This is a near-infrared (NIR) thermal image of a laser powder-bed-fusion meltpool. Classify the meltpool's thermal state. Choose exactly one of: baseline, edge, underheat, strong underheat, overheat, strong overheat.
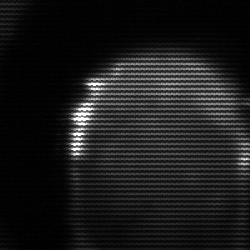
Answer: edge